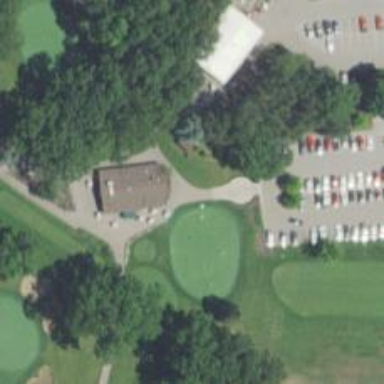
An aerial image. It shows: Path used for both walking and golf.